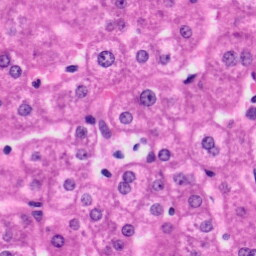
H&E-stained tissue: Liver